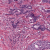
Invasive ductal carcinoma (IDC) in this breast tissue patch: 1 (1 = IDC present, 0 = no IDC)